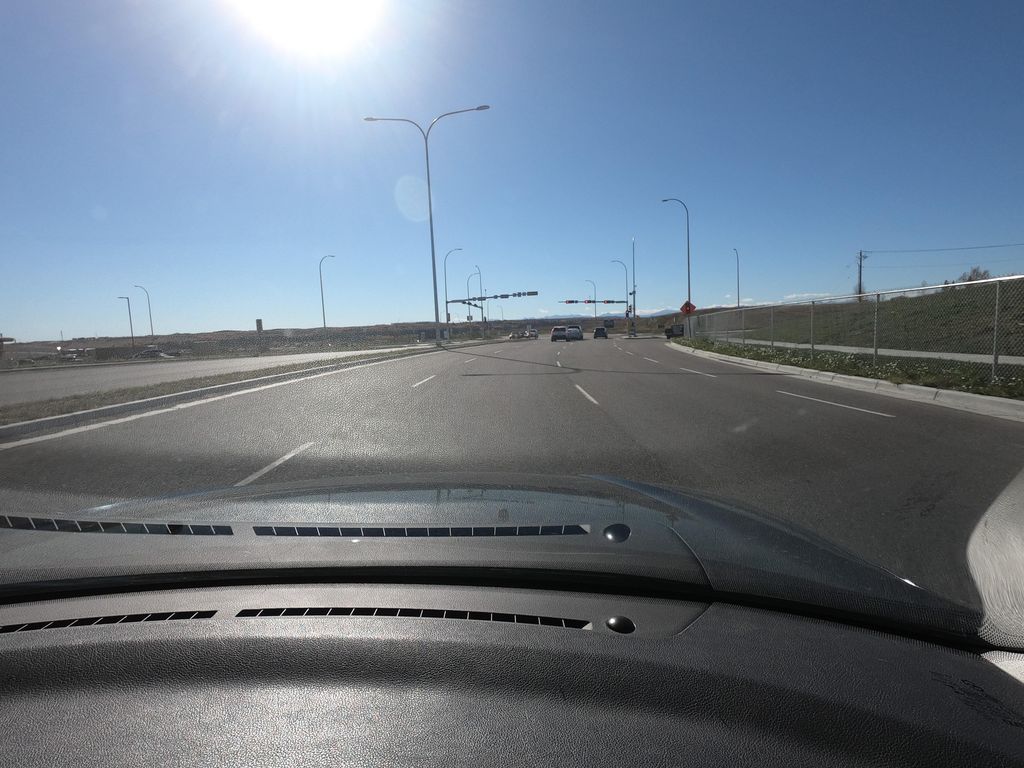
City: calgary